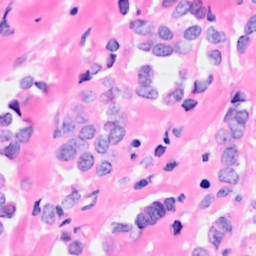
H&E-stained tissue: Breast